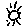
Label: sun